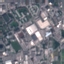
Label: Industrial